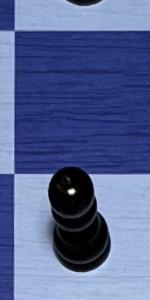
Label: Pawn_Black